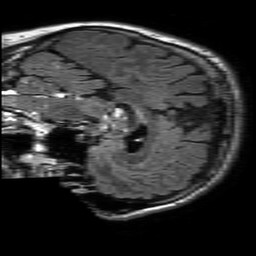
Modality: FLAIR
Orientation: sagittal
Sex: male
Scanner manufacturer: philips
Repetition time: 11 s
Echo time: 0.125 s